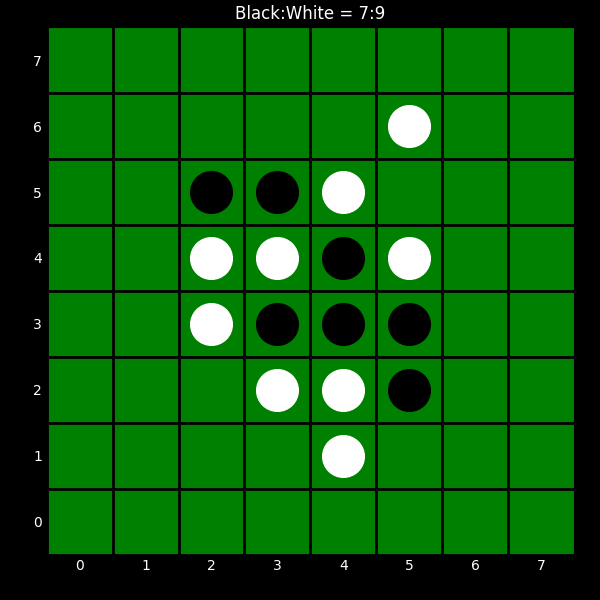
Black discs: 7
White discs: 9